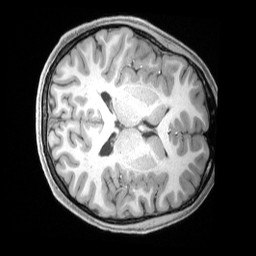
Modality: T1w
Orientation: axial
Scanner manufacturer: siemens
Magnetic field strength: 3 T
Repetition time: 2.4 s
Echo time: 0.00228 s